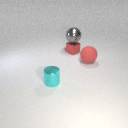
small cyan metal cylinder to the left of small red metal cube